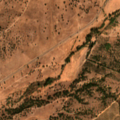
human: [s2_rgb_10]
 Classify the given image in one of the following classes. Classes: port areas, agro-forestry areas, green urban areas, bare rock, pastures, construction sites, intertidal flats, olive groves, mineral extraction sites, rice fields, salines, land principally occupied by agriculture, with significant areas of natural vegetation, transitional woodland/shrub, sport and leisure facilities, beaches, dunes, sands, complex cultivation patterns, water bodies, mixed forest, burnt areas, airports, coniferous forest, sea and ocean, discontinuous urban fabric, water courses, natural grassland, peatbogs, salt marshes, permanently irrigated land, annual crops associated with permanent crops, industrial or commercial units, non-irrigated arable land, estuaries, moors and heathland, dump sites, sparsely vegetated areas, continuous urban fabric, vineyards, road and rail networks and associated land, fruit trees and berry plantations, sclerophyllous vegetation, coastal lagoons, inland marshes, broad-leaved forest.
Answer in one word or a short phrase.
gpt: non-irrigated arable land, olive groves, agro-forestry areas, broad-leaved forest